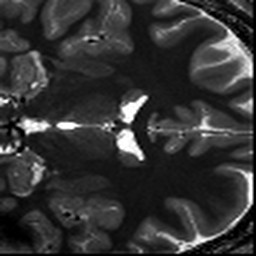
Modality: T1map
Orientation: coronal
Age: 21
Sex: male